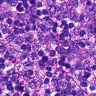
Metastatic tissue present: no